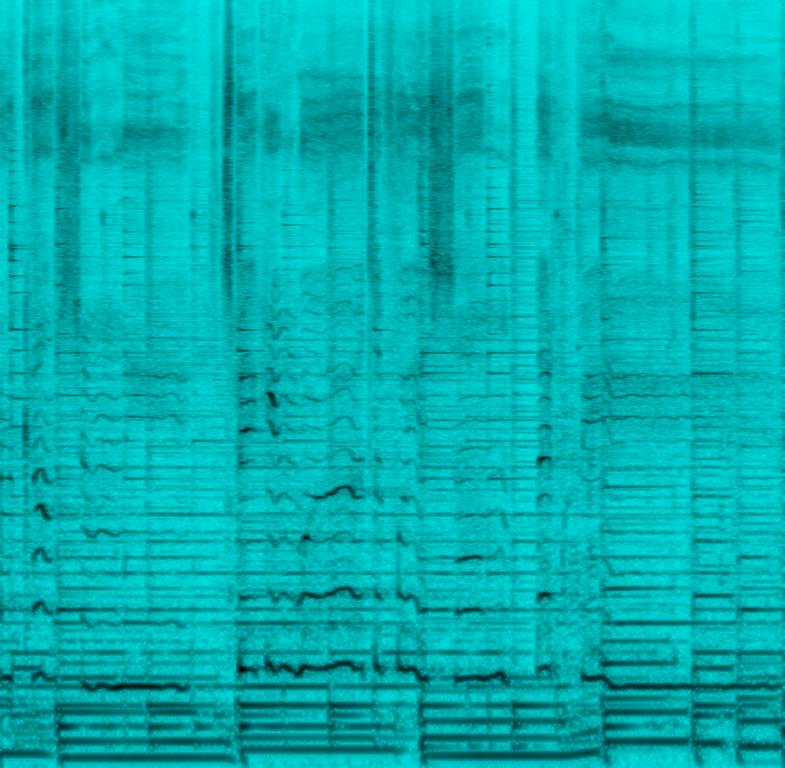
The low quality recording features a cover of a rock song and it consists of a passionate girl vocal singing over acoustic rhythm guitar chords and simple bass guitar. It sounds passionate, emotional, heartfelt, mellow and soft.